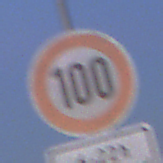
Verkehrszeichen: Geschwindigkeit100
Zusatzzeichen unten: ZeitangabenMitBeschraenkungAufWochentage4
Umgebung: Outdoor, Nature
Tageszeit: SunriseSunset
Wetter: Clear
Licht: Natural
Jahreszeit: NotSpecified
Kontrast: LowContrast